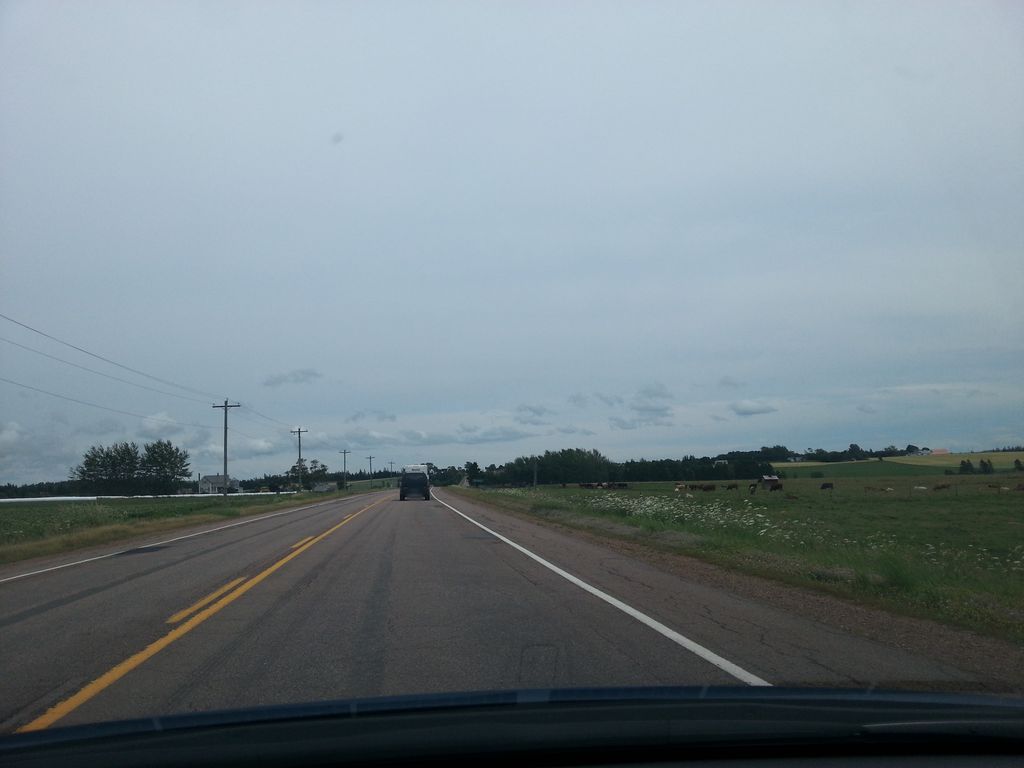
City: charlottetown